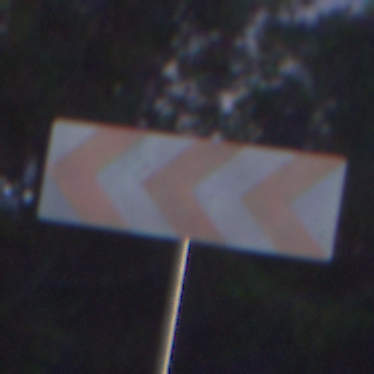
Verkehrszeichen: RichtungstafelnInKurvenGrossRechts
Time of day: Night
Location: Outdoor (Suburban)
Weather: PartlyCloudy
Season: NotSpecified
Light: Artificial